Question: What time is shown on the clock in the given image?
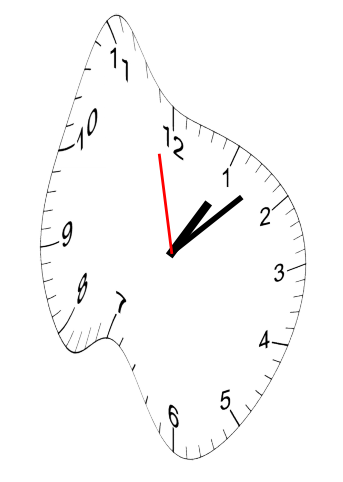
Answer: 01:07:58